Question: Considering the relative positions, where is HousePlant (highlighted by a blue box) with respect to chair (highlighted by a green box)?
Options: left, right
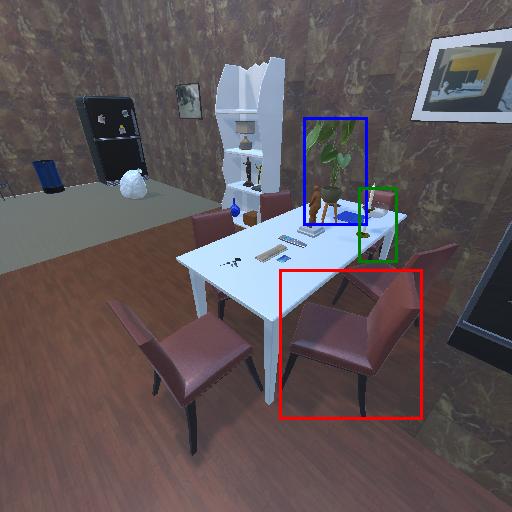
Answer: left